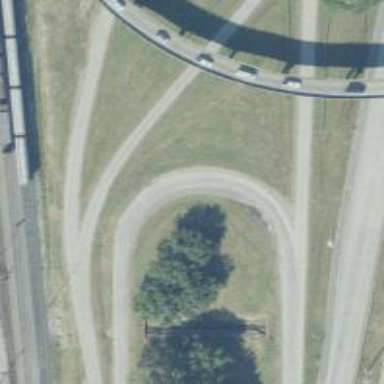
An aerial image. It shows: Trunk link highway.